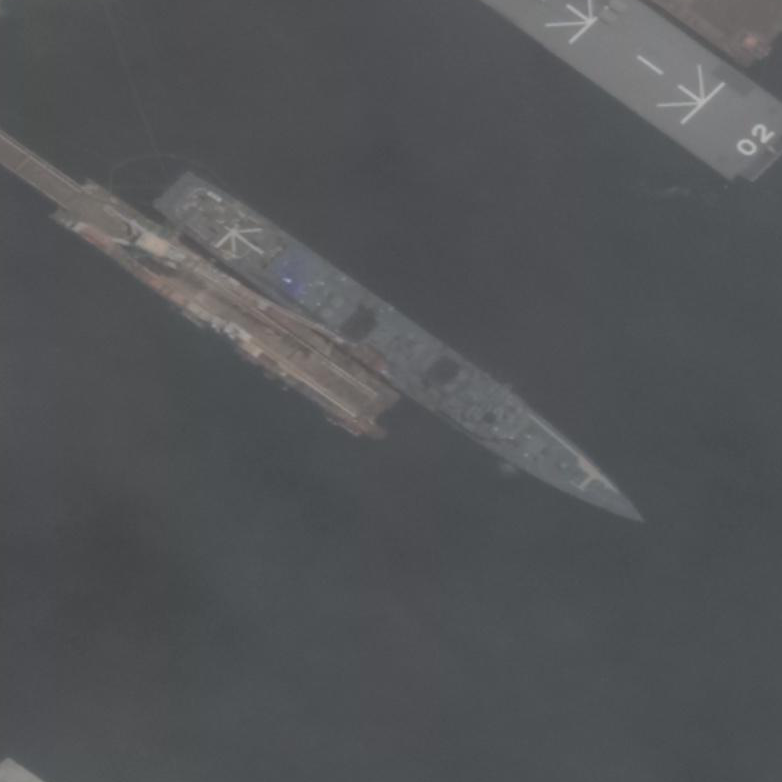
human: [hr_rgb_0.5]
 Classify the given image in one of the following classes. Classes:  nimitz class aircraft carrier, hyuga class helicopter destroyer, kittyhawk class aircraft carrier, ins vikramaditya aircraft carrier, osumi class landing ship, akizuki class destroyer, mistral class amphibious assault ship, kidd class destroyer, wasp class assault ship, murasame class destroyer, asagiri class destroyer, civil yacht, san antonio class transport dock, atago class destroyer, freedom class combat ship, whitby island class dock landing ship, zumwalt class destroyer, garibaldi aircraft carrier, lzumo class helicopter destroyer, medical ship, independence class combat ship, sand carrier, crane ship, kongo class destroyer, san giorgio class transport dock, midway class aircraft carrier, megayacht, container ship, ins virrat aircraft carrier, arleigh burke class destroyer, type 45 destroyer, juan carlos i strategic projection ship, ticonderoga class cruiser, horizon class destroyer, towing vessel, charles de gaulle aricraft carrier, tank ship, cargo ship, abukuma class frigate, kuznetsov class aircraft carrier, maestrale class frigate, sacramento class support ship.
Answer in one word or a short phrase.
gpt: Murasame class destroyer